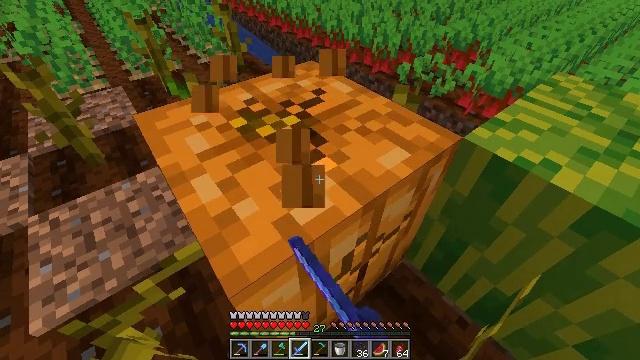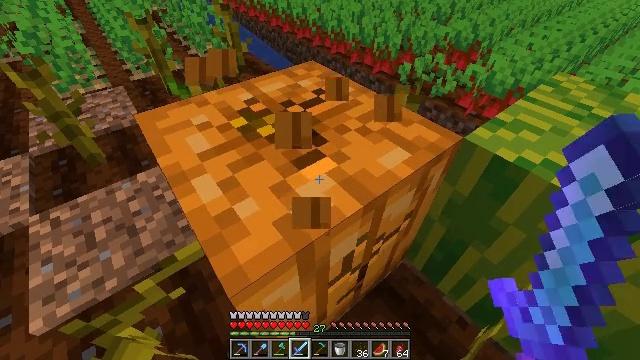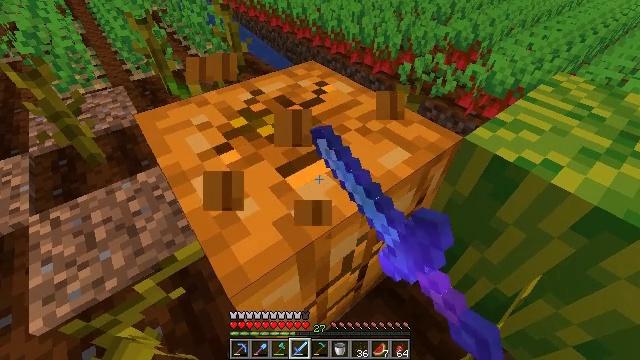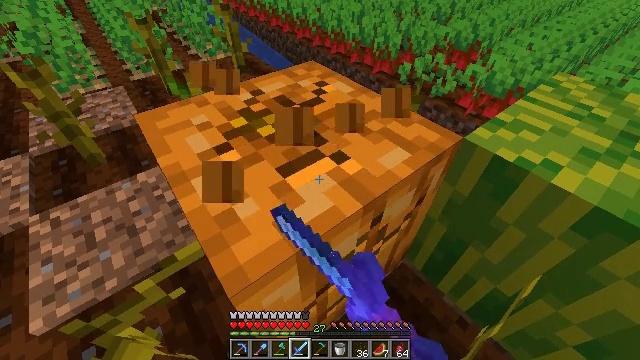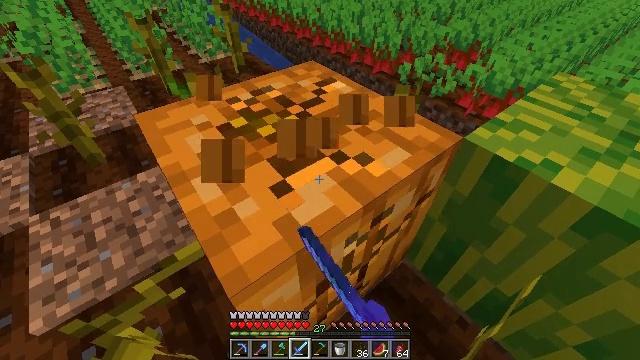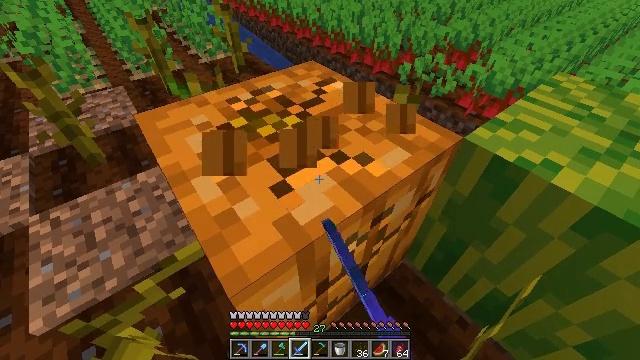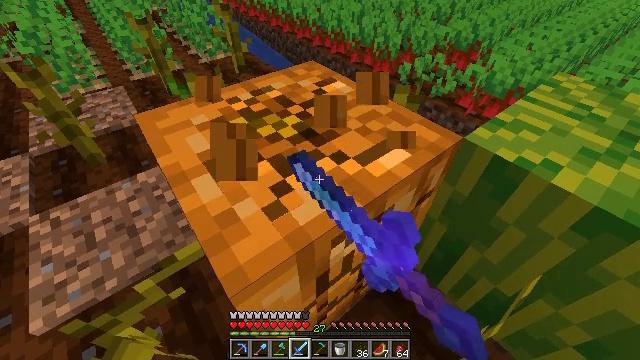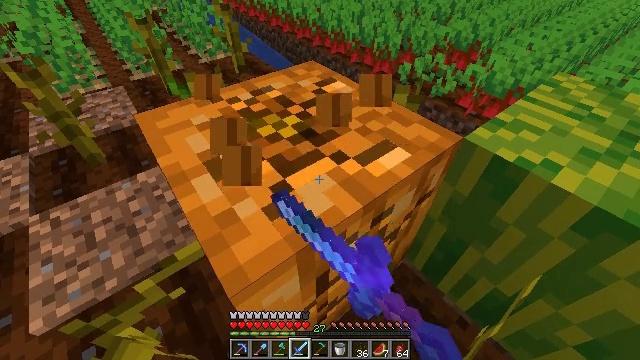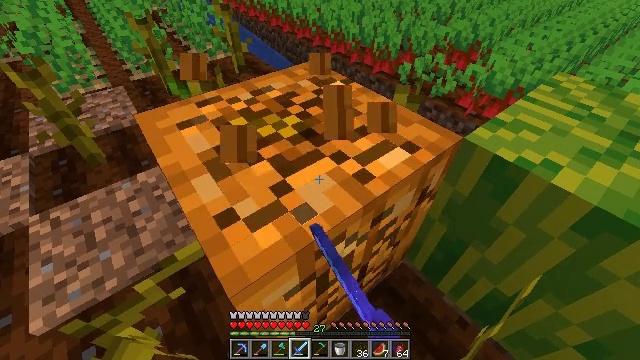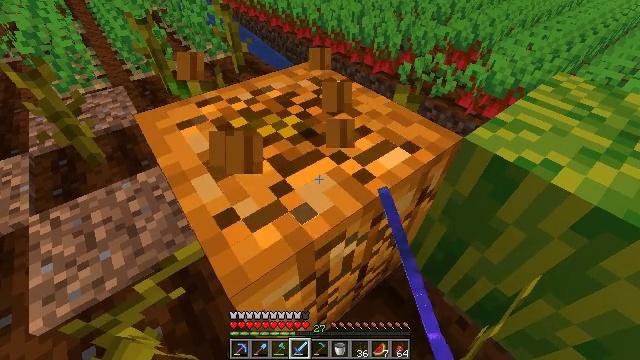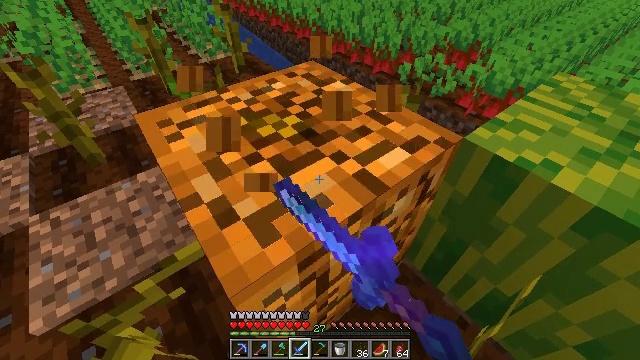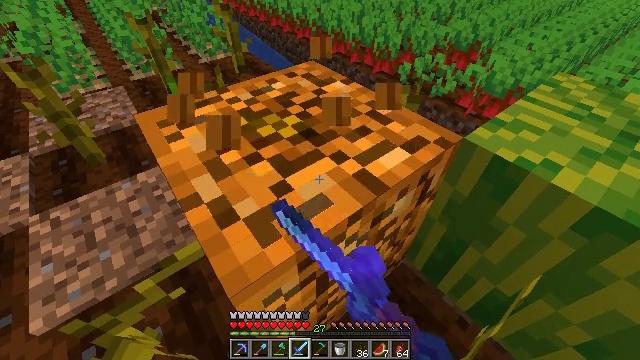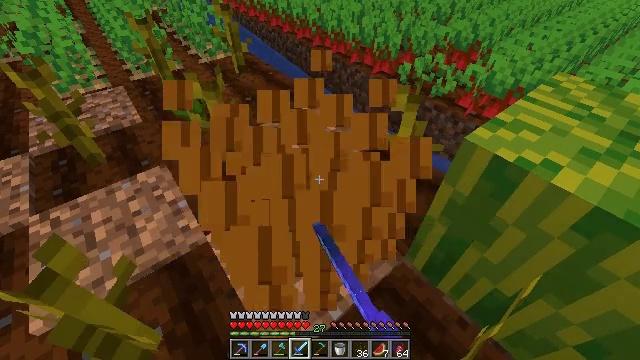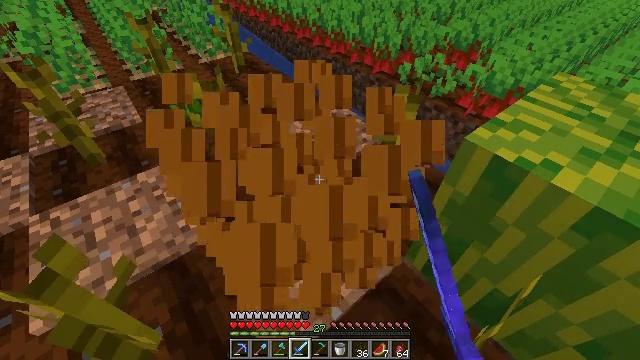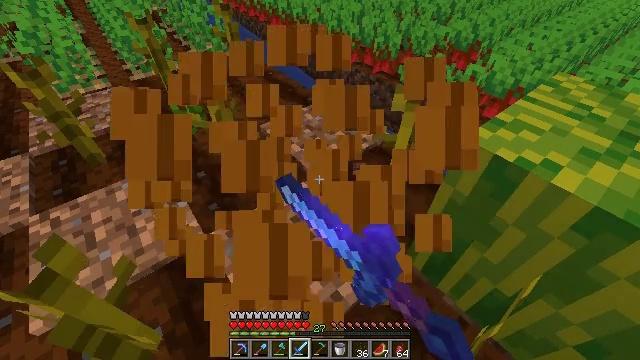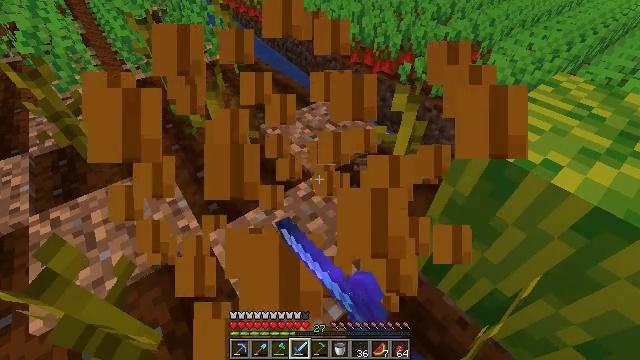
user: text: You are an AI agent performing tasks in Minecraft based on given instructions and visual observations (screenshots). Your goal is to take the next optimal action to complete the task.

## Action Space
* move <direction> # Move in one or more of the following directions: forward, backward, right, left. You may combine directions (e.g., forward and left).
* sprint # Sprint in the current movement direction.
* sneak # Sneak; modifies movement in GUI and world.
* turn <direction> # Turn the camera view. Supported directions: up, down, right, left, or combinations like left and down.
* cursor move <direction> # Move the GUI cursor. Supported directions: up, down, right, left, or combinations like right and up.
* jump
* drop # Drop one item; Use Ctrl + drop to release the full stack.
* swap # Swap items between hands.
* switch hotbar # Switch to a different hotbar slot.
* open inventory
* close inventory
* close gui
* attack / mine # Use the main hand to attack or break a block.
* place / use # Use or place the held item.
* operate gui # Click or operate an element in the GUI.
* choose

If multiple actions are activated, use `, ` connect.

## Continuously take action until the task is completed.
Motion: motion action
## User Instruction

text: Break the pumpkin to collect it.
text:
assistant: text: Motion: attack / mine
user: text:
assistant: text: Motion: attack / mine
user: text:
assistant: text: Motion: attack / mine
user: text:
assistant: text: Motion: attack / mine
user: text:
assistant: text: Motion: attack / mine
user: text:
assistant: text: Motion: attack / mine
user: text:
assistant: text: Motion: attack / mine
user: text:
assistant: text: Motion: attack / mine
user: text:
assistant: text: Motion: attack / mine
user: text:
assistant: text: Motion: attack / mine
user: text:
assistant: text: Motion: attack / mine
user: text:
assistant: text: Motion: attack / mine
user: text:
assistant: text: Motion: attack / mine
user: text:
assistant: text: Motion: attack / mine
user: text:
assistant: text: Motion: no_op
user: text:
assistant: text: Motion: no_op
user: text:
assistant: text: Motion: no_op